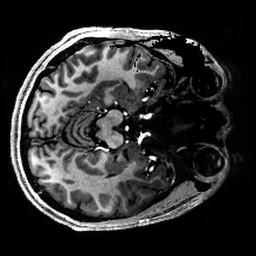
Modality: T1w
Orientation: axial
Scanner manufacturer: siemens
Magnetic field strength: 6.98 T
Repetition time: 5 s
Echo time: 0.00343 s